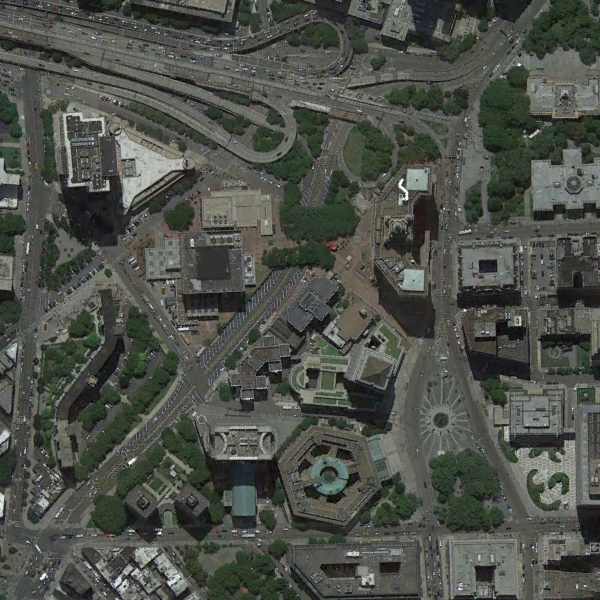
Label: Commercial